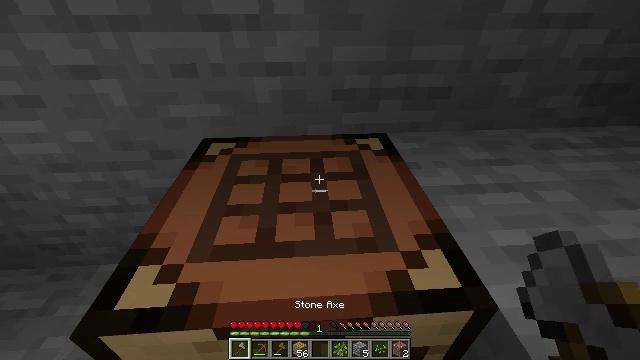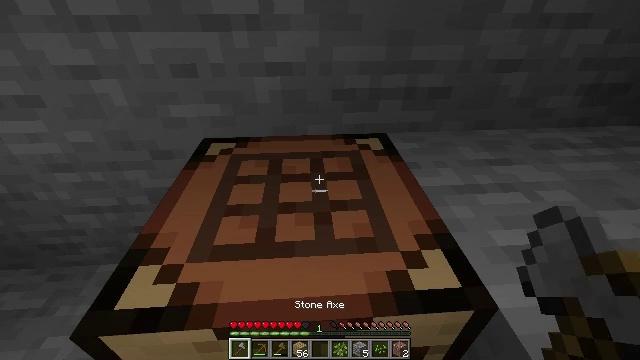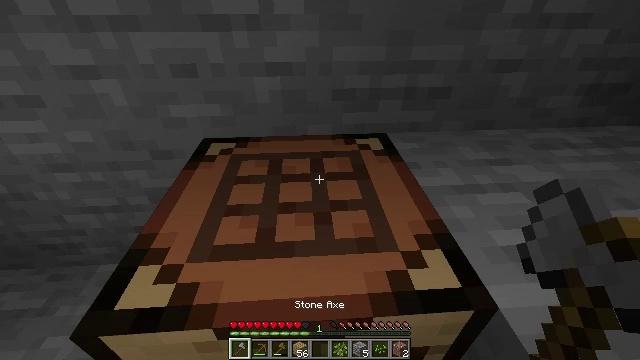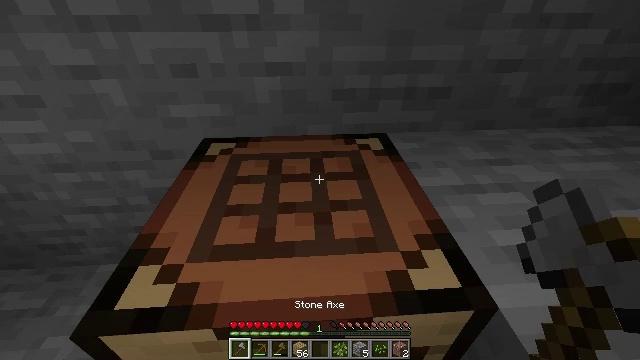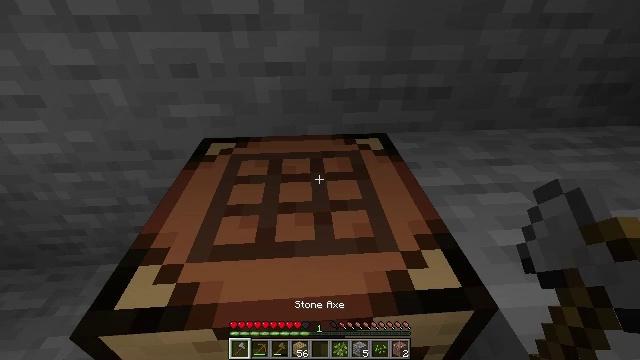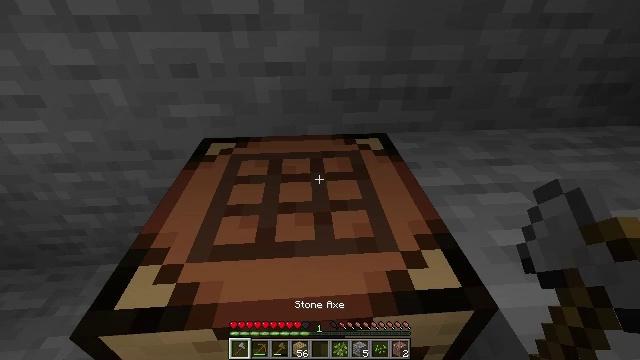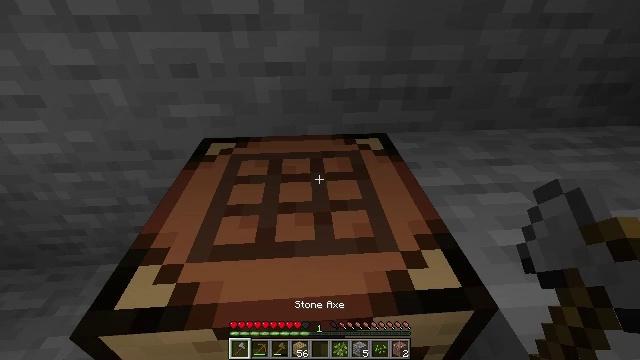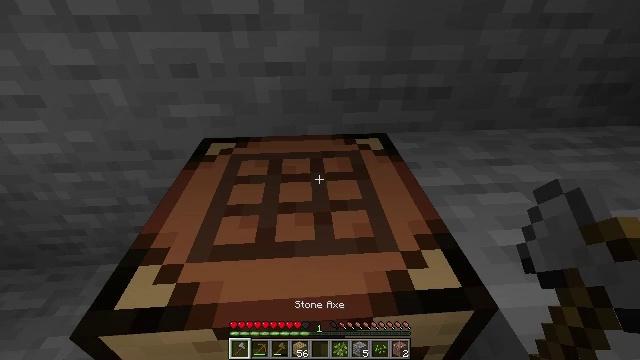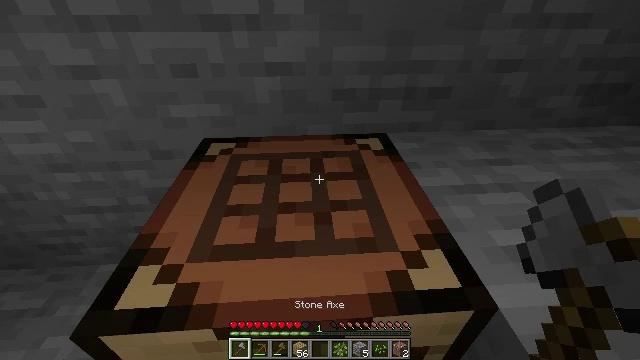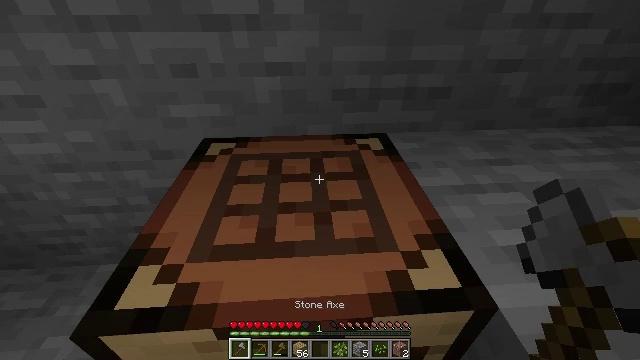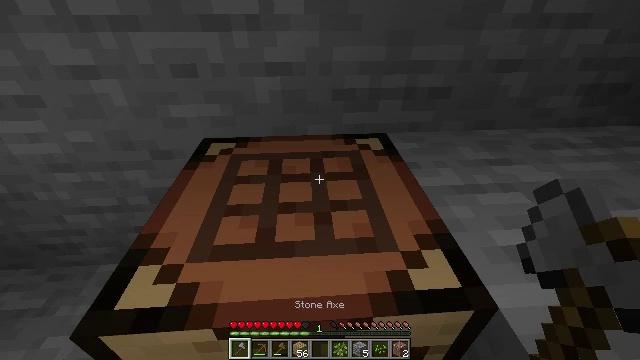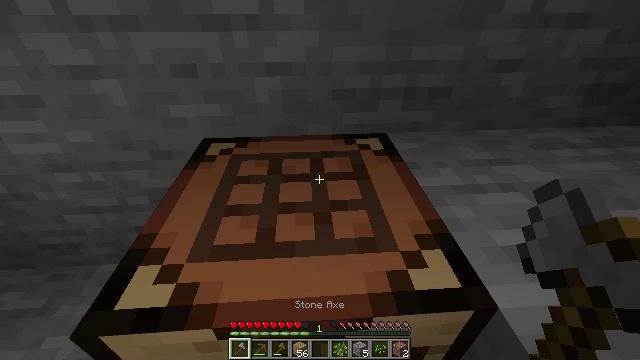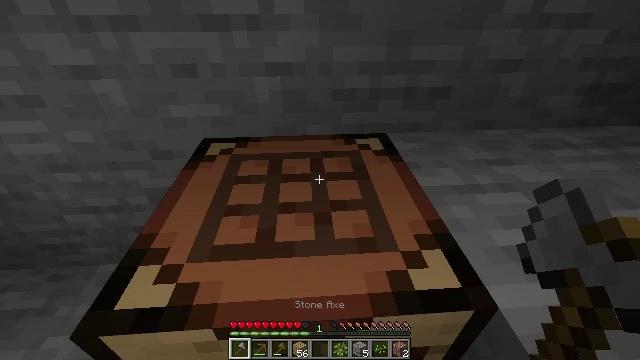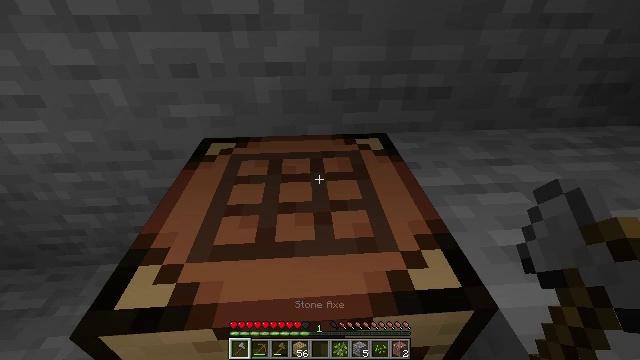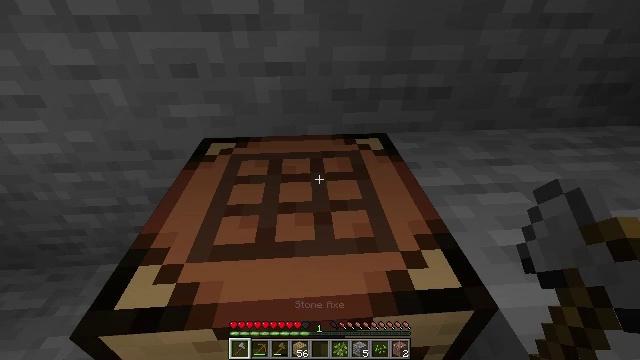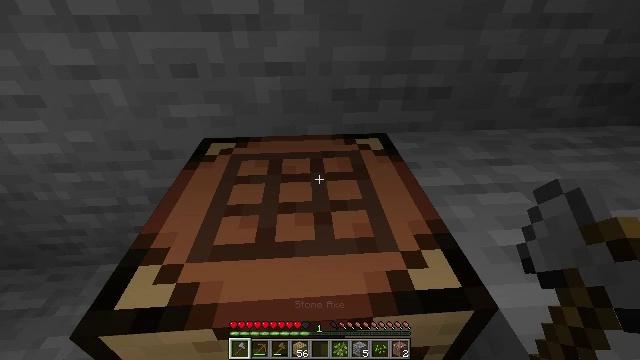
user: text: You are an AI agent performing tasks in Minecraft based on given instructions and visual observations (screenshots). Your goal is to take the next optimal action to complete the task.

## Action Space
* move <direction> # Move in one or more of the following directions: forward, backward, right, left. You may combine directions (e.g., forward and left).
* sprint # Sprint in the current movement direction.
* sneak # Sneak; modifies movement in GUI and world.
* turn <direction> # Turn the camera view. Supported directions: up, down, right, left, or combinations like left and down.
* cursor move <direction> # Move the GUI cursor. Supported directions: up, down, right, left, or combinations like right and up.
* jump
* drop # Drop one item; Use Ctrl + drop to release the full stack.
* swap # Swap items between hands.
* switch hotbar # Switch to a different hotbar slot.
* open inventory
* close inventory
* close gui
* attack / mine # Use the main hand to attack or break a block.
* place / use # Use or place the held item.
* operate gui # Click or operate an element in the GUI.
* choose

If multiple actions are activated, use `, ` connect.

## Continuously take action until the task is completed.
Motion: motion action
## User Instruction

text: Gather stone by using a pickaxe.
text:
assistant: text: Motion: open inventory
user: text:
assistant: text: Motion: no_op
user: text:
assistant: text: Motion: no_op
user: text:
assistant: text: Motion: no_op
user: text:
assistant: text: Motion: no_op
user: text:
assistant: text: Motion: no_op
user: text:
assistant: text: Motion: no_op
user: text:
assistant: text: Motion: no_op
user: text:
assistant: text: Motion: no_op
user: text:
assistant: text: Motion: no_op
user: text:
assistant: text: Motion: no_op
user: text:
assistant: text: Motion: no_op
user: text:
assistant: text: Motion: no_op
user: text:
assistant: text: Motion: no_op
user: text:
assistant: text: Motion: no_op
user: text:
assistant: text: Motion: no_op
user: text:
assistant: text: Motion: no_op
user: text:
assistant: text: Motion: turn right and up
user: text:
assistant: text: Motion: turn right and up
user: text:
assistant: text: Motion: no_op
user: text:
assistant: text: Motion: no_op
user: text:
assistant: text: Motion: no_op
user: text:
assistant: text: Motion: no_op
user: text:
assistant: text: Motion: no_op
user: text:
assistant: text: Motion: no_op
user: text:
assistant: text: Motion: no_op
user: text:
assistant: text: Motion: no_op
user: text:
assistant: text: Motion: close inventory
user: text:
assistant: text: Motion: close inventory
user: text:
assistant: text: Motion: close inventory